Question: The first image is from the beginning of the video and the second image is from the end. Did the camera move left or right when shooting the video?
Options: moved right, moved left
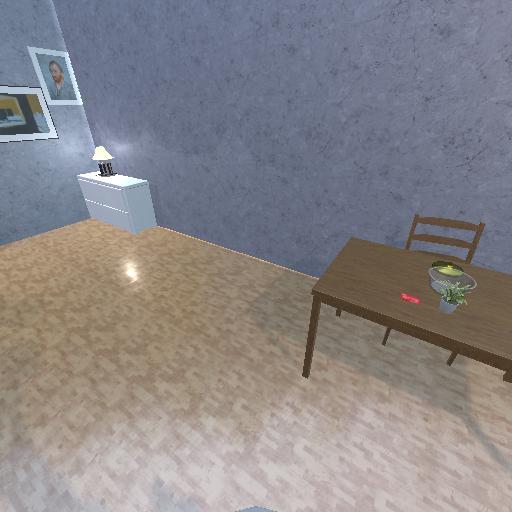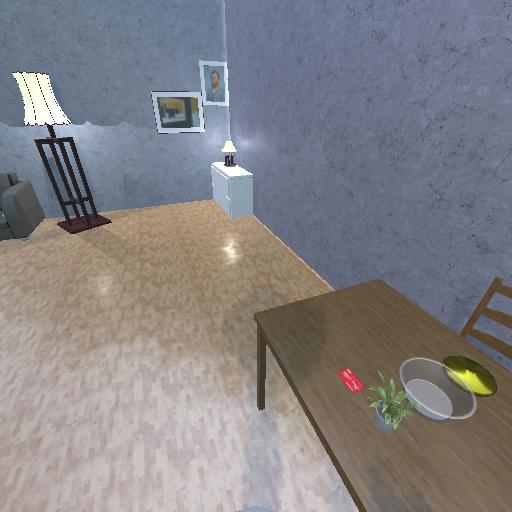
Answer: moved right